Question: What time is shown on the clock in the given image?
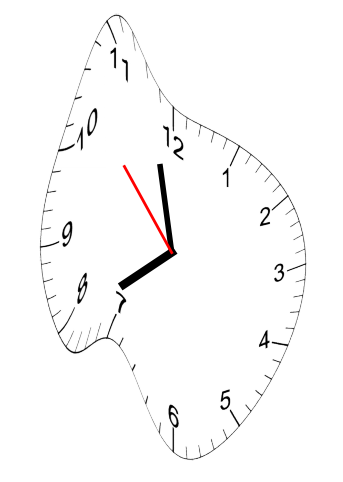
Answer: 07:57:53